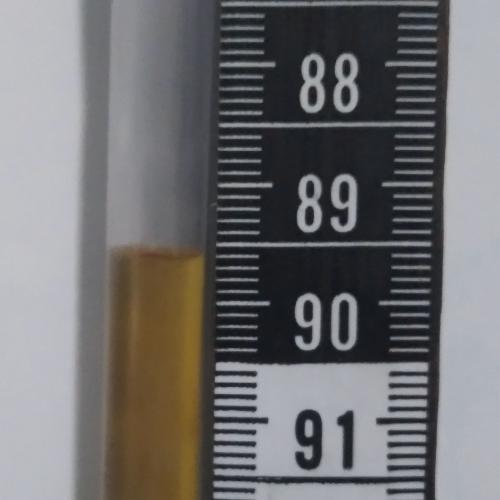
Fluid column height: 89.6 cm